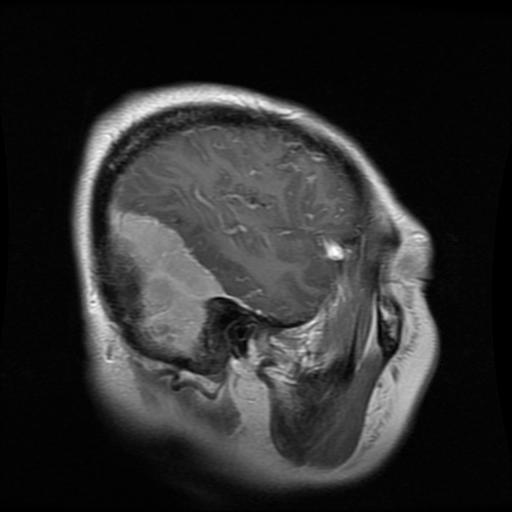
Label: meningioma